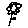
Label: flower